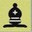
Piece: bB